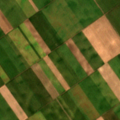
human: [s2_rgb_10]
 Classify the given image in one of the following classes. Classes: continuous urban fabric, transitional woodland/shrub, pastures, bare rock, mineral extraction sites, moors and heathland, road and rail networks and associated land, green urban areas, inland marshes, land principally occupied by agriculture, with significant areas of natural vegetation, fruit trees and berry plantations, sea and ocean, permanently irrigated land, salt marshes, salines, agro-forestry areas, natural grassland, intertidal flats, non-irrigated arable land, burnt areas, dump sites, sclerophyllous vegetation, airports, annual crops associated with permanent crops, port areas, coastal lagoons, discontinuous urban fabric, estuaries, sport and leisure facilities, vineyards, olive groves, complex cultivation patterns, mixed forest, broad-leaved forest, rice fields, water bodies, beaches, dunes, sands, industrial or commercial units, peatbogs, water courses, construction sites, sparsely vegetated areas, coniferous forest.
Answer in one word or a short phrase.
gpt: non-irrigated arable land